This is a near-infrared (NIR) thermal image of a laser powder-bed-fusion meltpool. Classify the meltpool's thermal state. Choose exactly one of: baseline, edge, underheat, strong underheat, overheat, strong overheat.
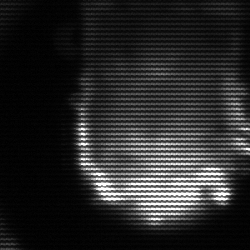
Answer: baseline